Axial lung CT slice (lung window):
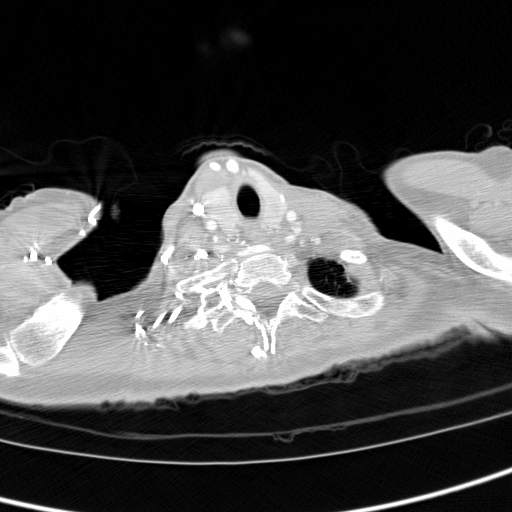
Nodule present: no